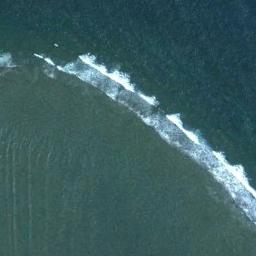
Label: beach